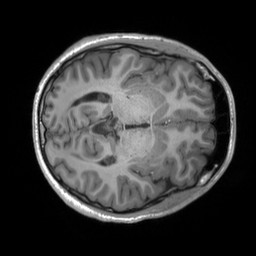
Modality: T1w
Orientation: axial
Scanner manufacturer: siemens
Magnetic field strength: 3 T
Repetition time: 2.3 s
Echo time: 0.00207 s